Question: I have been reading about 'fixed' 'div''s within 'relative' and 'absolute' 'div''s here:
<URL>
<URL>
<URL>
And many other but none can help me to achive a behavior I have seen in few pages (blogs). I can not remember one at the moment, but here are some images to explain
View 1
After scrolling down, the contextual menu sticks to the side of the view and moves down with the scrolling until reach the end of the section in which it stops. If there is more content after it, you can keep scrolling down but the contextual menu no longer follow your view. The same going up, you reach the section, the contextual menu follows you up until the start of the section, then stops and you can keep scrolling up.
Is this posible with only HTML and CSS or do I need a plugin?
Here is a <URL> piece of code, perphaps incomplete. Forgot to mention, I'm doing this in Angular 6+ as a component, so I don't have full access to the 'index.html' file with the 'body' tag. The jsFiddle shows what I can work with.
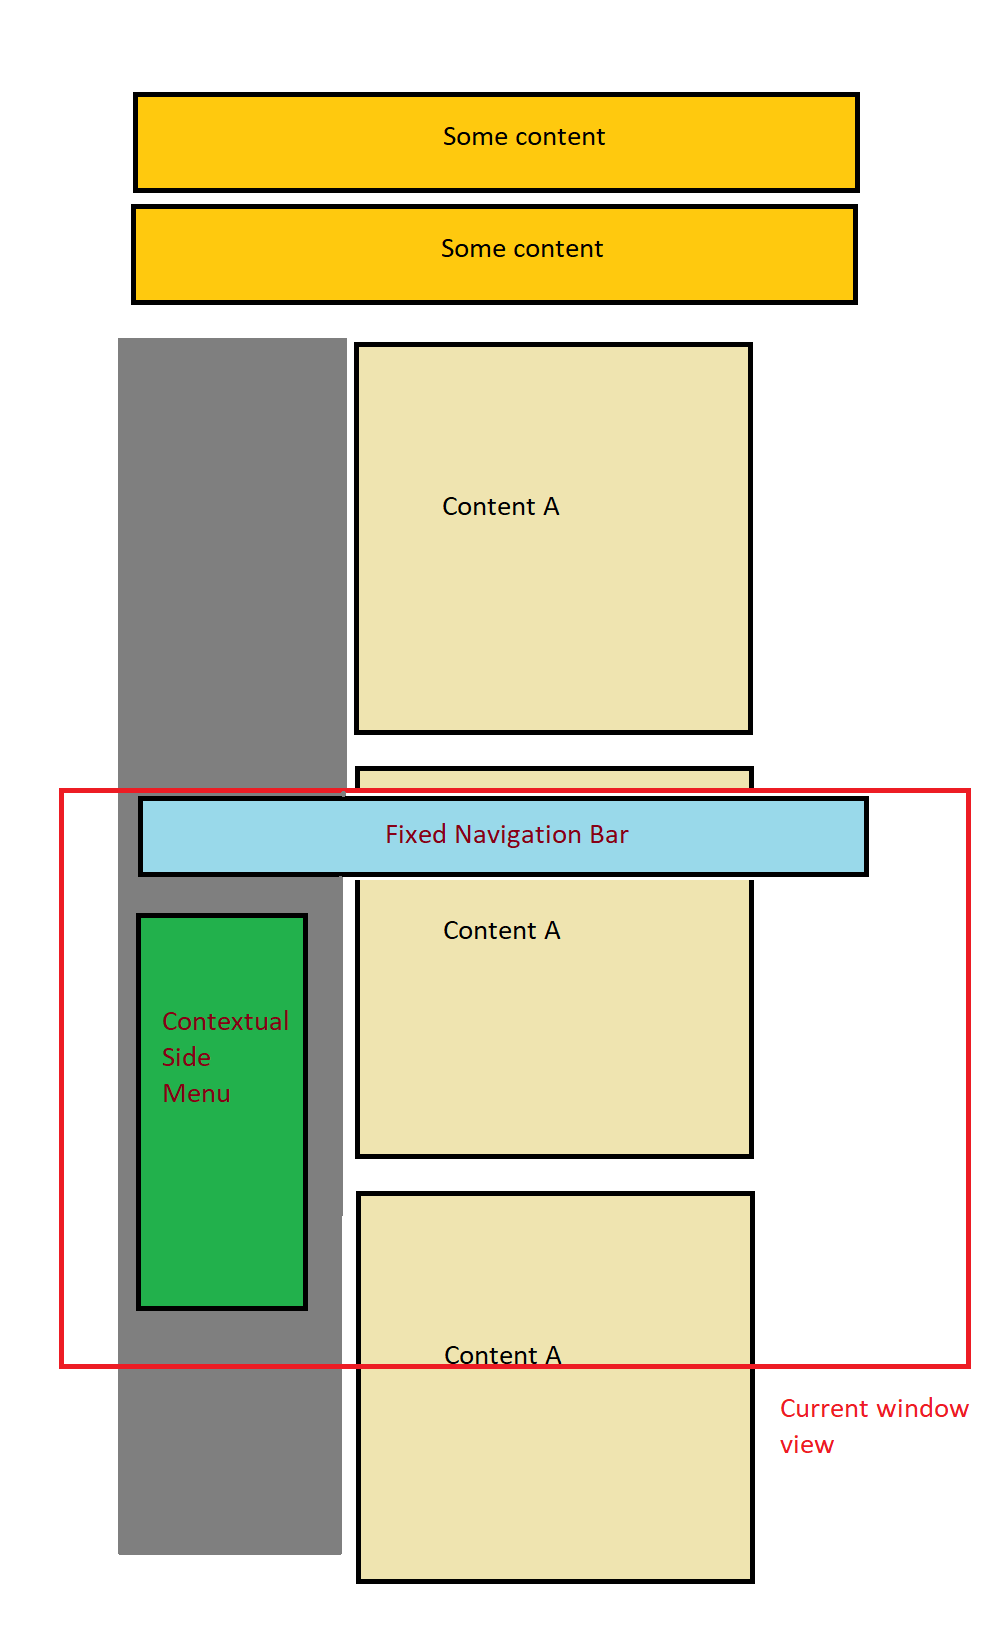
Answer: There were a few things going on:
1. You can set body { position: relative } in your CSS
2. position: sticky needs a full height column to work. Because your col-6 that was holding your menu was only as tall as it needed to be, it won't scroll.
3. I moved the p-sticky class to your column.
4. sticky also needs a top value to know where the element should stick to once it becomes sticky.
'''
.p-sticky {
position: sticky;
top: 60px;
}
'''
'''
body {
position: relative;
}
/*some attemps*/
.p-relative {
position: relative;
}
.p-absolute {
position: absolute;
}
.p-sticky {
position: sticky;
top: 60px;
}
.p-fixed {
position: fixed;
}
/* Standar CSS*/
.navbar {
background-color: blue;
width: 100%;
}
.nav-fixed {
top: 0px;
z-index: 1;
position: fixed;
}
.content-ex1 {
height: 200px;
background-color: green;
}
.content-ex2 {
height: 500px;
background-color: #aaaaaa;
}
.menu {
height: 50px;
background-color: red;
}
'''
'''
<div class="navbar">
some navbar things
</div>
<div class="navbar nav-fixed">
some navbar things
</div>
<div class="content-ex1"> Some content here</div>
<div class="container">
<div class="row">
<div class="col-sm-6 p-sticky">
<div class="menu">menu or something</div>
</div>
<div class="col-sm-6 content-ex2"> Some content here</div>
</div>
</div>
<div class="content-ex1"> Some content here</div>
'''
Here's the fiddle to play around with (which includes your bootstrap):
<URL>
you appear to be using an old version of BootStrap. You may want to update to the newest version. In that case, only a few things will change - namely, you move the 'p-sticky' class to the menu.
Here's the newest version of BS 4.4: <URL>
'''
body {
position: relative;
}
/*some attemps*/
.p-relative{
position:relative;
}
.p-absolute{
position:absolute;
}
.p-sticky{
position:sticky;
top: 60px;
}
.p-fixed{
position:fixed;
}
/* Standar CSS*/
.navbar{
background-color: blue;
width:100%;
}
.nav-fixed{
top: 0px;
z-index:1;
position:fixed;
}
.content-ex1{
height:200px;
background-color: green;
}
.content-ex2{
height:500px;
background-color: #aaaaaa;
}
.menu{
height:50px;
background-color: red;
}
'''
'''
<script src="https://cdnjs.cloudflare.com/ajax/libs/jquery/3.3.0/jquery.min.js"></script>
<link href="https://cdnjs.cloudflare.com/ajax/libs/twitter-bootstrap/4.4.0/css/bootstrap.min.css" rel="stylesheet"/>
<script src="https://cdnjs.cloudflare.com/ajax/libs/twitter-bootstrap/4.4.0/js/bootstrap.min.js"></script>
<div class="navbar">
some navbar things
</div>
<div class="navbar nav-fixed">
some navbar things
</div>
<div class="content-ex1"> Some content here</div>
<div class="container">
<div class="row">
<div class="col-sm-6">
<div class="menu p-sticky">menu or something</div>
</div>
<div class="col-sm-6 content-ex2"> Some content here</div>
</div>
</div>
<div class="content-ex1"> Some content here</div>
'''